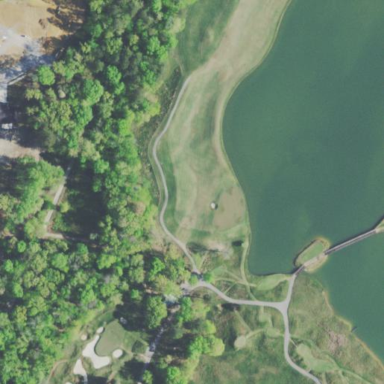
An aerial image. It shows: Golf fairway in the image.